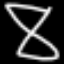
Label: hourglass